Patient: sex M, age 21
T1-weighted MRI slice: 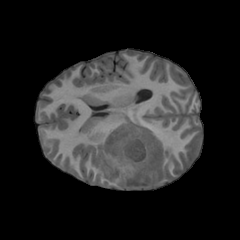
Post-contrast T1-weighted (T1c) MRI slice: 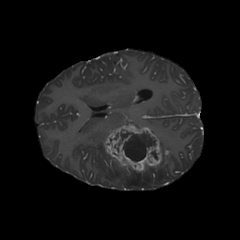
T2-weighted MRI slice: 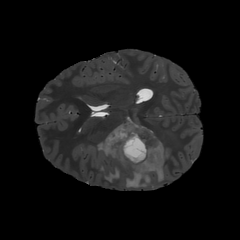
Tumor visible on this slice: yes
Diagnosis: Glioblastoma, IDH-wildtype
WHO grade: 4